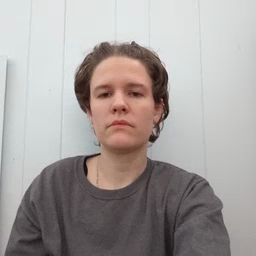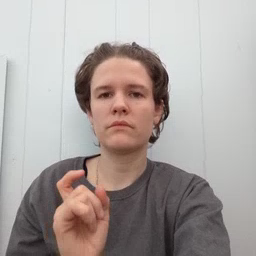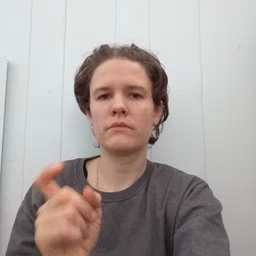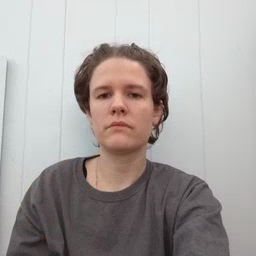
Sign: give